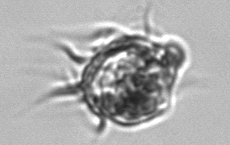
Label: Leegaardiella_ovalis